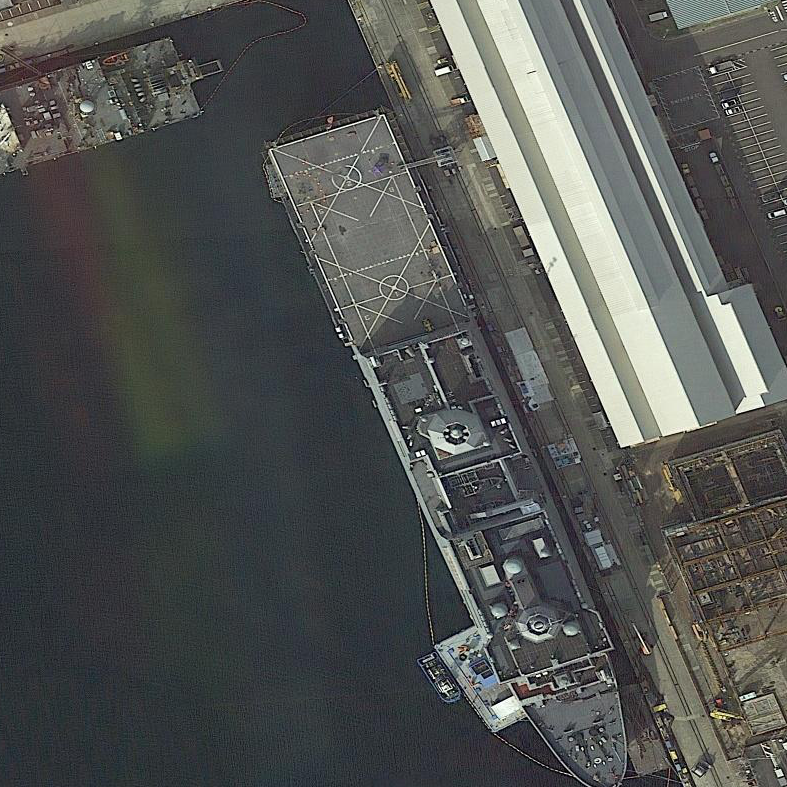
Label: combat